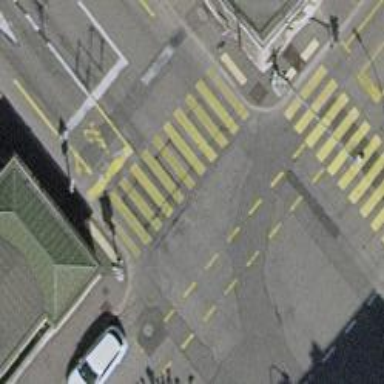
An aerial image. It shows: Road crossing with traffic signals.